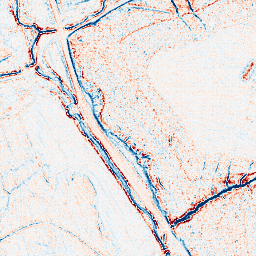
Category: edge_preserving
Decomposition family: anisotropic_diffusion
Decomposition parameters: iterations: 5
kappa: 30
gamma: 0.15
Upsampling method: sinc_blackman
Upsampling parameters: scale: 8
kernel_size: 16
Upsampling scale: 8